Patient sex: F
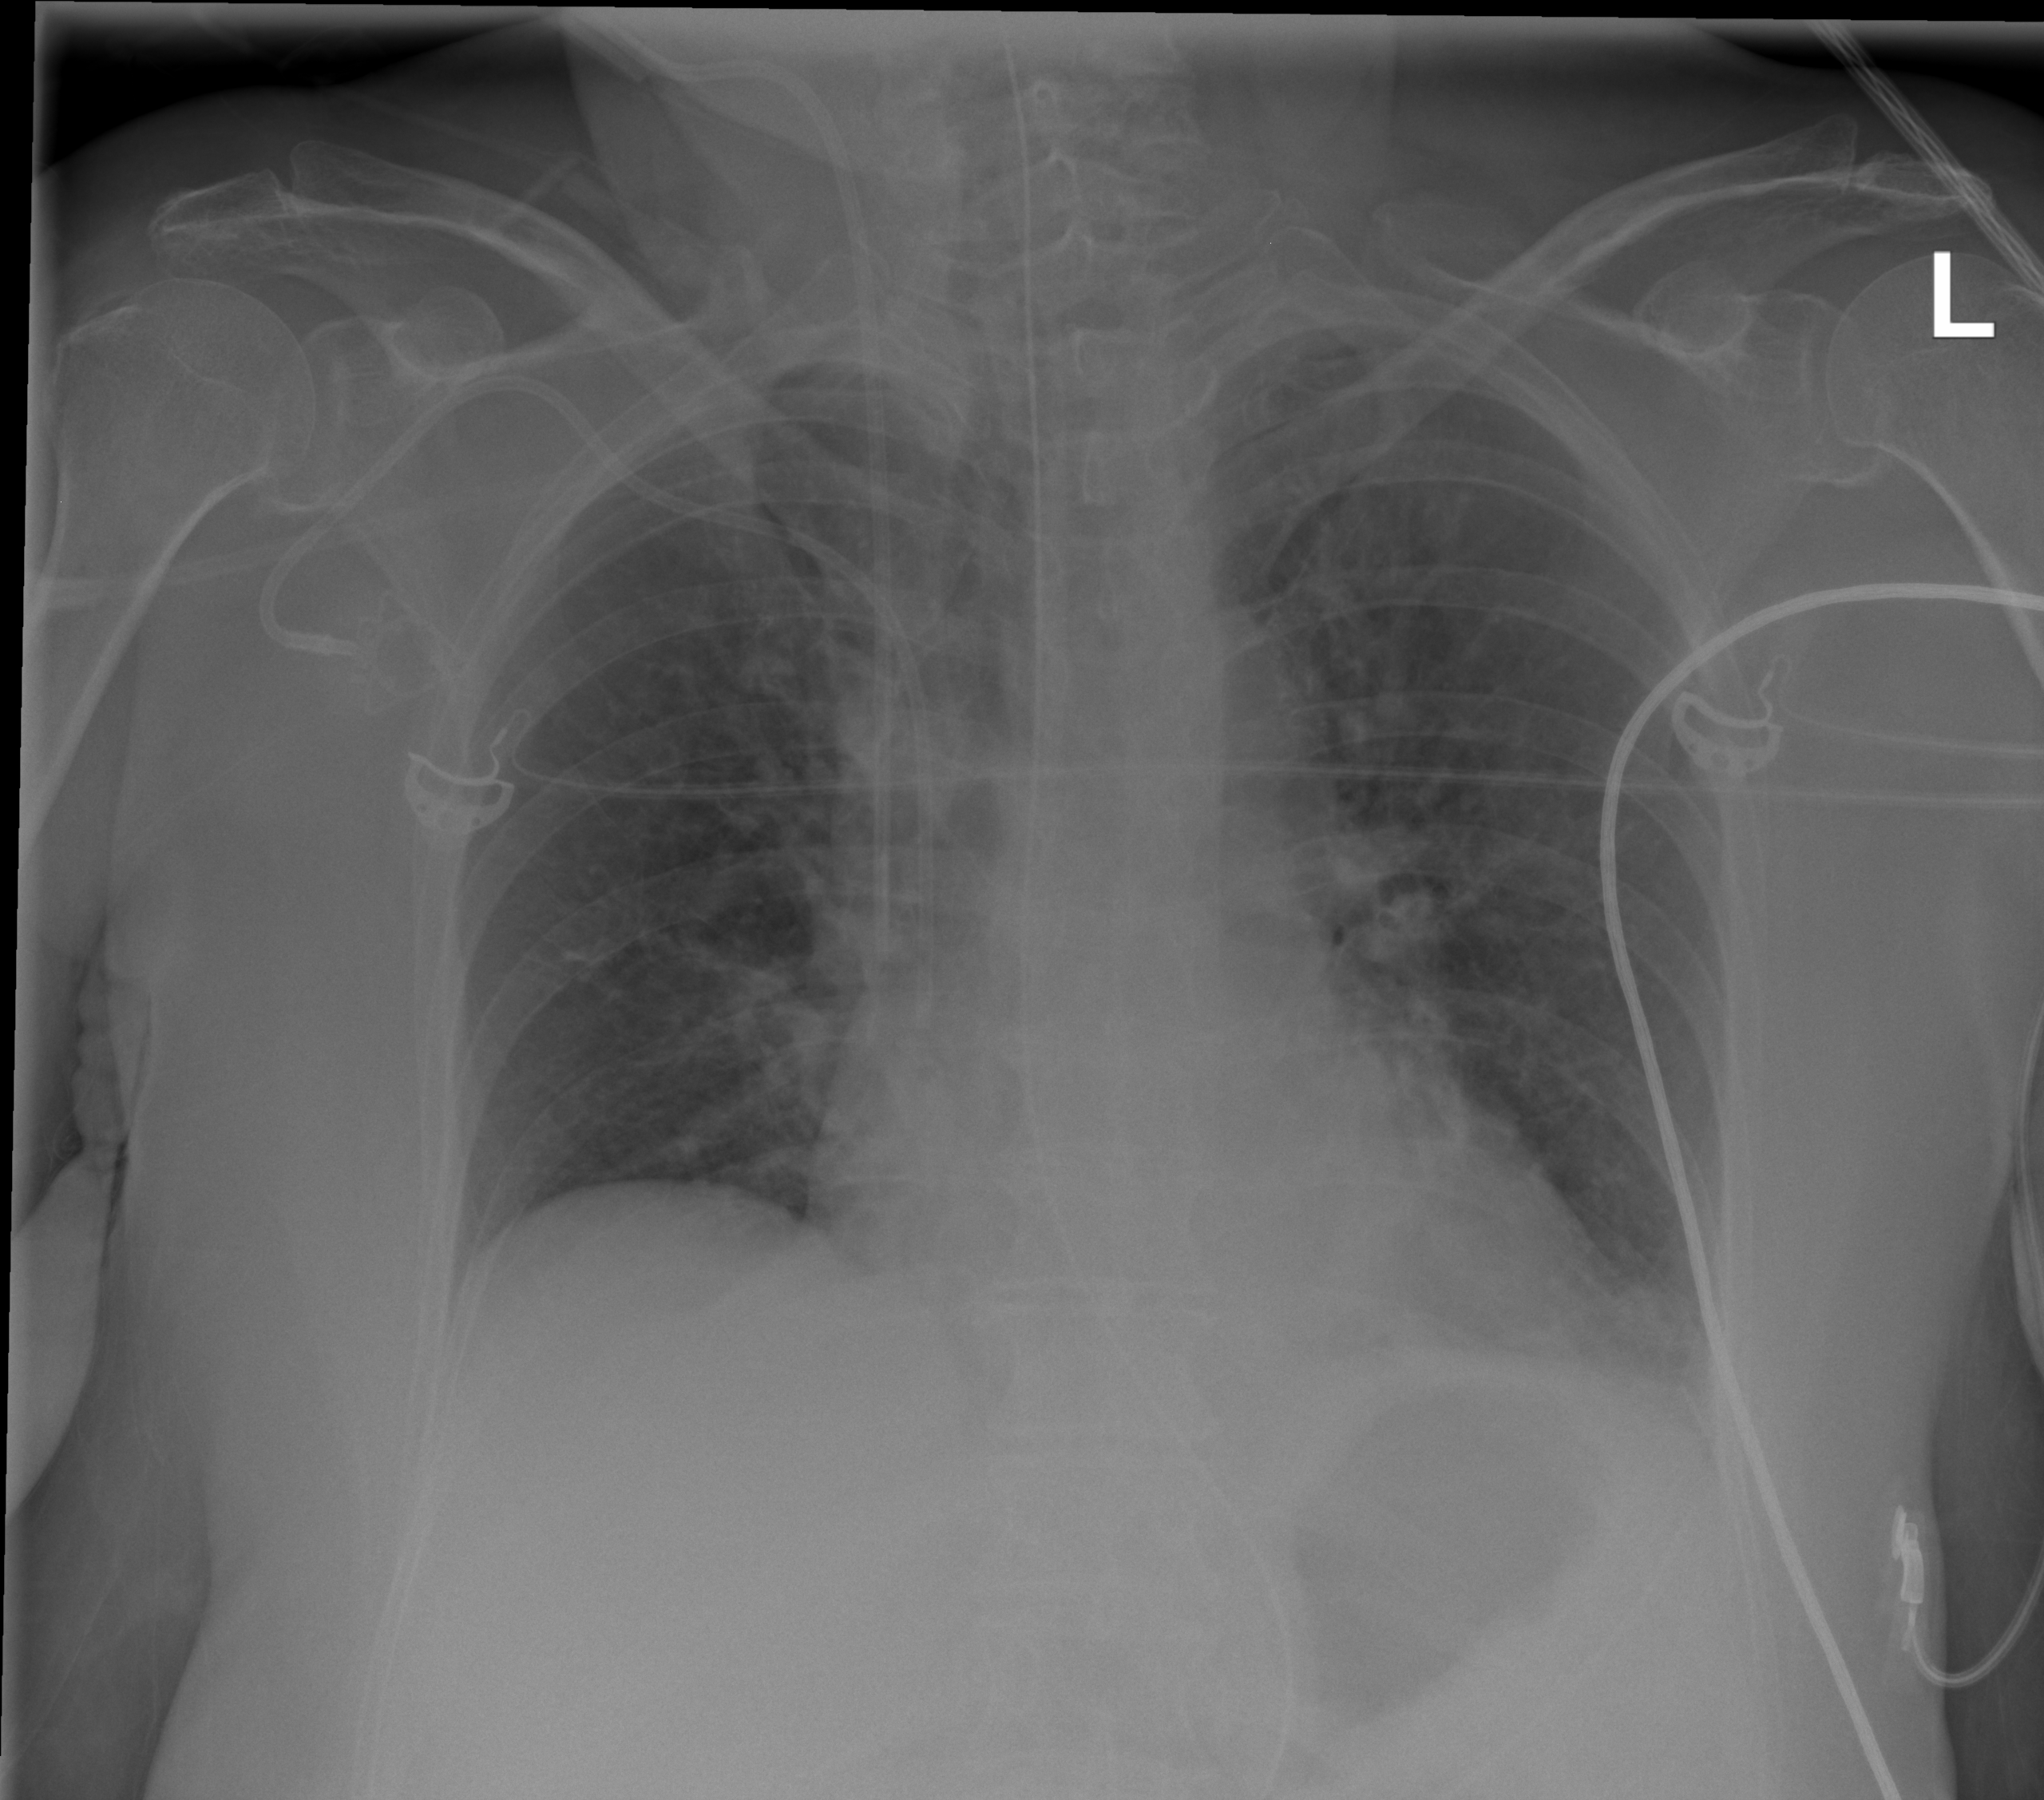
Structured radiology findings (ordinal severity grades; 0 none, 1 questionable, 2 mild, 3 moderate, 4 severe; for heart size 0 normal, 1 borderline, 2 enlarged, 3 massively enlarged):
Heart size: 0
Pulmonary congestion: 2
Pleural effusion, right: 0
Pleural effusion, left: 2
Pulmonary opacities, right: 0
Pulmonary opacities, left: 0
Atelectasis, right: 0
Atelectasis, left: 2